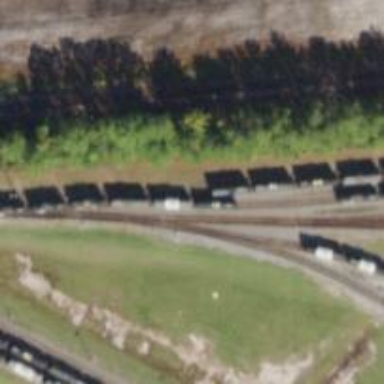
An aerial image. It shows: Rail spur service.